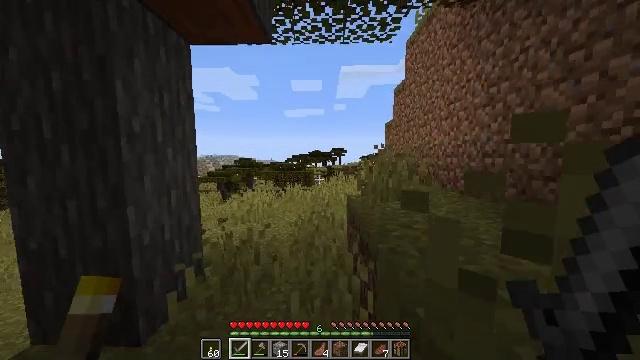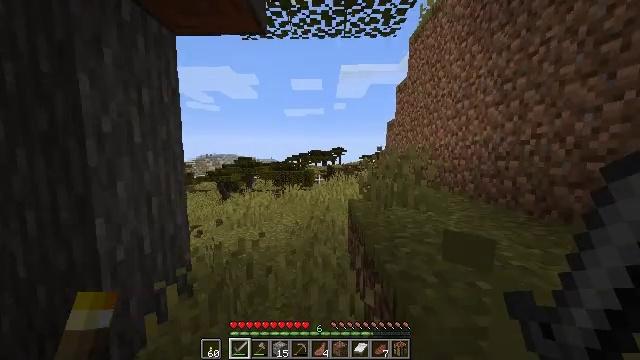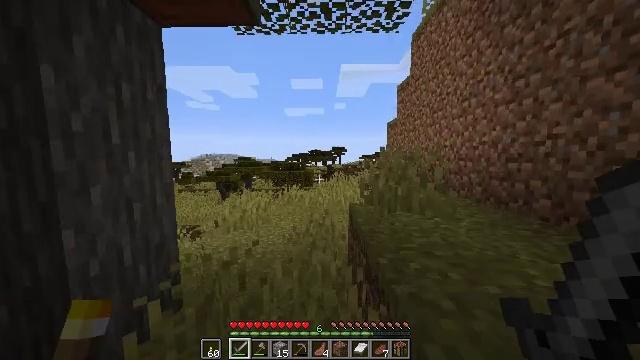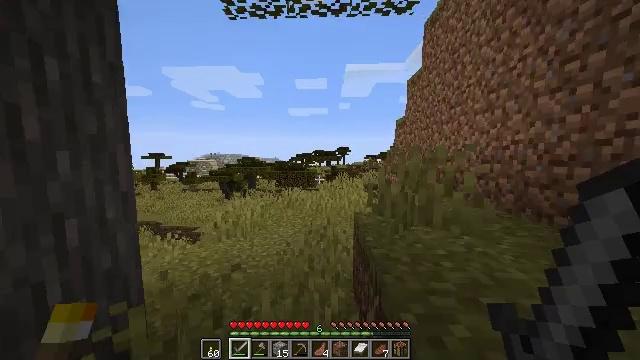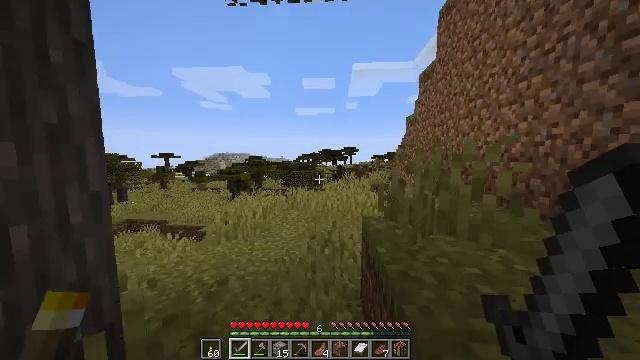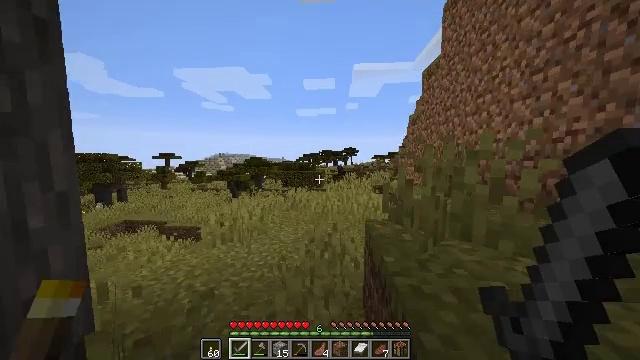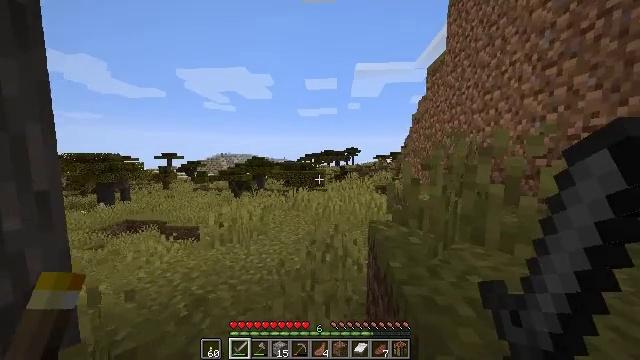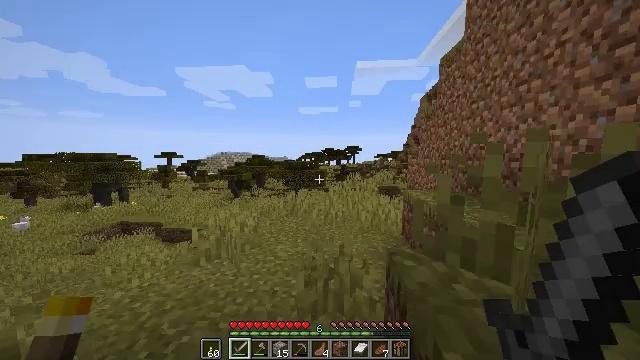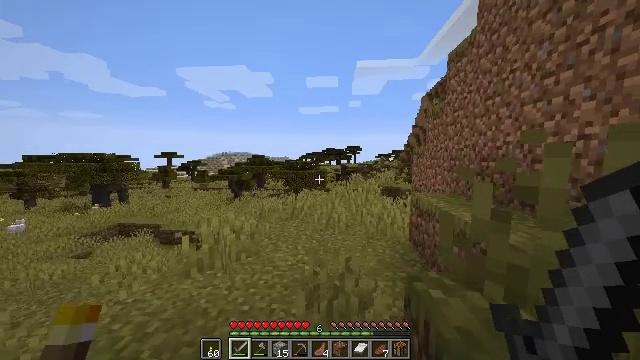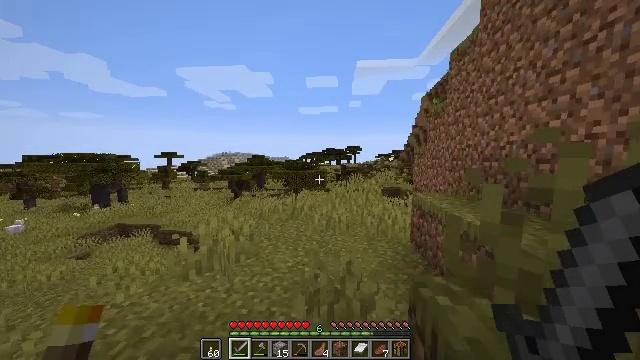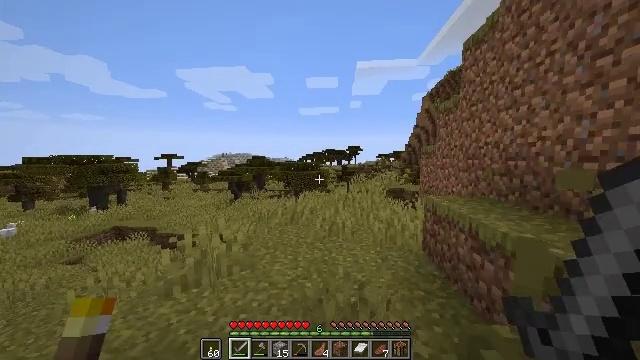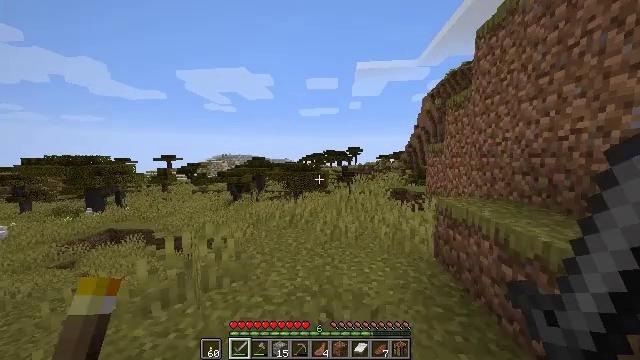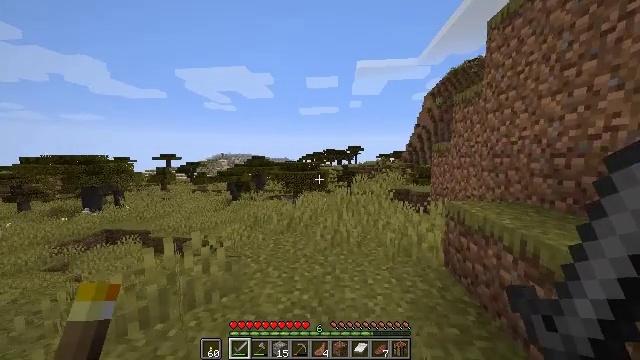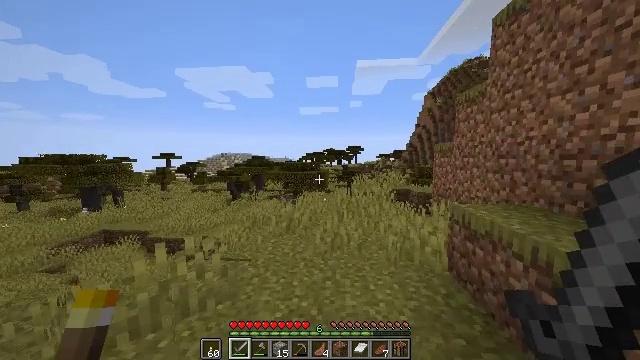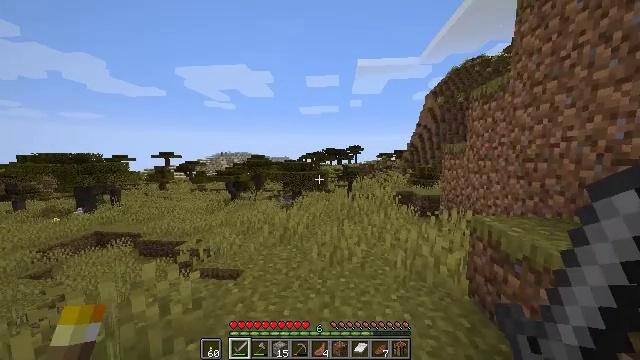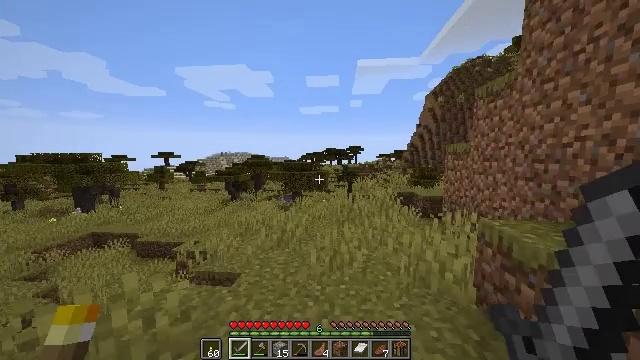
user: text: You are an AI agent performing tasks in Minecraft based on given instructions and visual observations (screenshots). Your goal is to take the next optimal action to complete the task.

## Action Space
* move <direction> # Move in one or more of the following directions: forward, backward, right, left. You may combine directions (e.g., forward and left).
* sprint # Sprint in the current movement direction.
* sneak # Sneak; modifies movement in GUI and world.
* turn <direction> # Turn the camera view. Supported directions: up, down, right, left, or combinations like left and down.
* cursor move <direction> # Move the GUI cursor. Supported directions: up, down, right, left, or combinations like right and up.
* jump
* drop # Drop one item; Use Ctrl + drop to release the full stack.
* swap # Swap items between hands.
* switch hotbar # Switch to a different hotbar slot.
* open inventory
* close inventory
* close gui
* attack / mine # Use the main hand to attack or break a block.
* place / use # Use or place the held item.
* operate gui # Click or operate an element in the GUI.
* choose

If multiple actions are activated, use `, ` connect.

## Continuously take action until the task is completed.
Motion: motion action
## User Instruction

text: Gather sand from the desert.
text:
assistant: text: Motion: move forward, sprint
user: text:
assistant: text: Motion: move forward, sprint
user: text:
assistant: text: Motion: move forward, sprint, turn left
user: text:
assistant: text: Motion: move forward, sprint, turn left
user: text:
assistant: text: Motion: move forward, sprint
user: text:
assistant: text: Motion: move forward, sprint
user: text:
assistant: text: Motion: move forward, sprint
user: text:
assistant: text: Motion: move forward, sprint
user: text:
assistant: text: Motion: move forward, sprint
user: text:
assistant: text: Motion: move forward, sprint
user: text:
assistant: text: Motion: move forward, sprint
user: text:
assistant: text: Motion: move forward, sprint
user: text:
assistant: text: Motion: move forward, sprint
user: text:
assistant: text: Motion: move forward, sprint
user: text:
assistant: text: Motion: move forward, sprint
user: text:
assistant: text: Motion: move forward, sprint
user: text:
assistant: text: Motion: move forward, sprint
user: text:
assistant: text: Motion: move forward, sprint
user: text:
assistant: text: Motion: move forward, sprint
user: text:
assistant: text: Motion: move forward, sprint
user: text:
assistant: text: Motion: move forward, sprint
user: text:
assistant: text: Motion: move forward, sprint, turn right
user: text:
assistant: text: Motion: move forward, sprint, turn right
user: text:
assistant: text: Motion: move forward, sprint, turn right
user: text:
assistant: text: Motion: move forward, sprint
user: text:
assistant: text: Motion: move forward, sprint, turn right
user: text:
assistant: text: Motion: move forward, sprint
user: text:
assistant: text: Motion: move forward, sprint, turn right
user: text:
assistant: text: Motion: move forward, sprint
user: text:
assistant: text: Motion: move forward, sprint, turn right